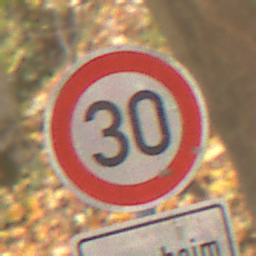
Verkehrszeichen: Geschwindigkeit30
Zusatzzeichen unten: HinweisDurchVerbaleAngabe10
Umgebung: Outdoor, Nature
Tageszeit: MorningAfternoon
Wetter: Overcast
Licht: Natural
Jahreszeit: Autumn
Kontrast: LowContrast